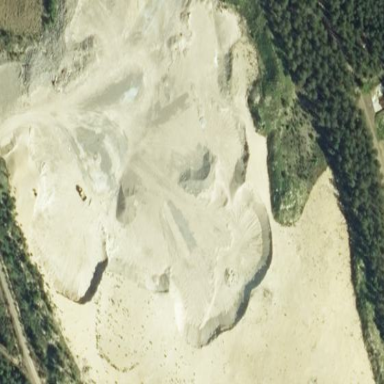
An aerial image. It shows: Quarry with gravel as the main resource.